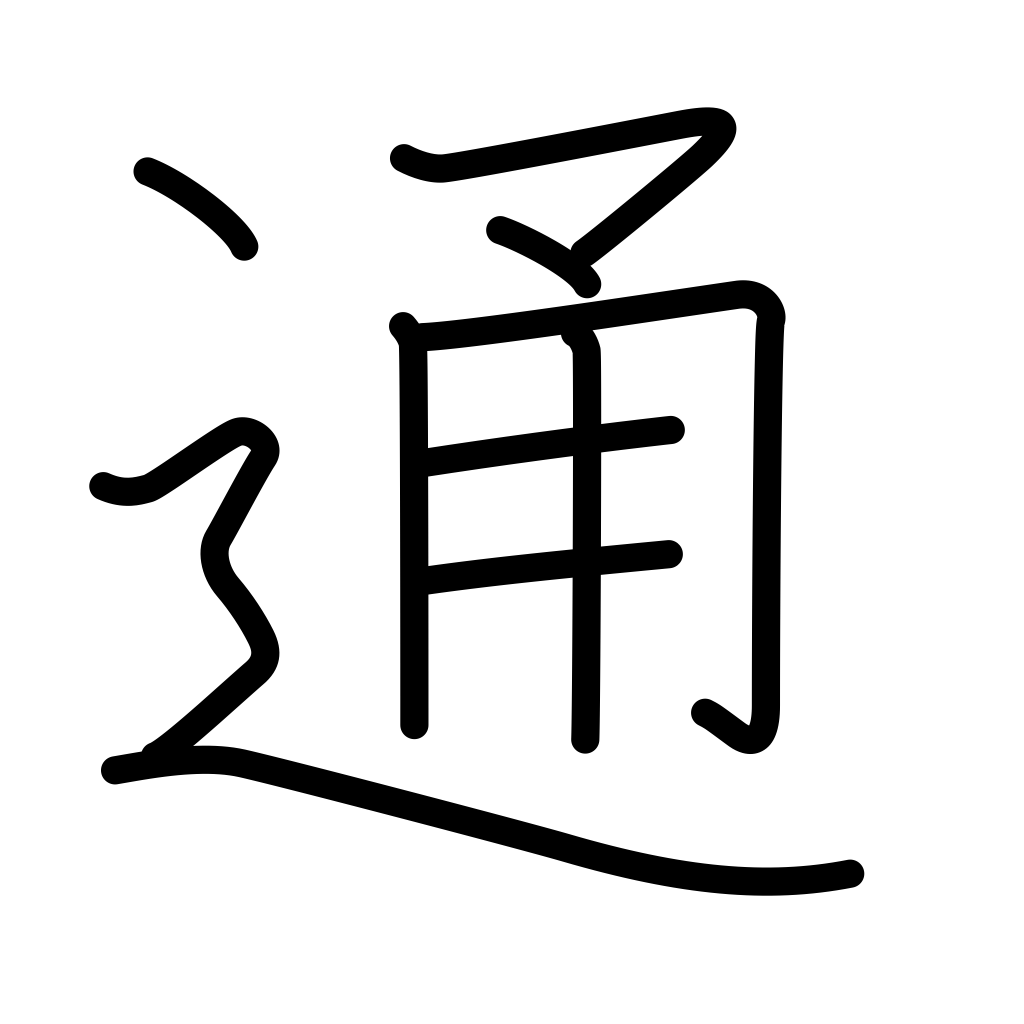
Meaning: traffic, pass through, avenue, commute, counter for letters, notes, documents, etc.